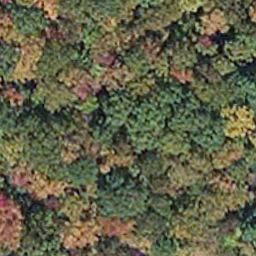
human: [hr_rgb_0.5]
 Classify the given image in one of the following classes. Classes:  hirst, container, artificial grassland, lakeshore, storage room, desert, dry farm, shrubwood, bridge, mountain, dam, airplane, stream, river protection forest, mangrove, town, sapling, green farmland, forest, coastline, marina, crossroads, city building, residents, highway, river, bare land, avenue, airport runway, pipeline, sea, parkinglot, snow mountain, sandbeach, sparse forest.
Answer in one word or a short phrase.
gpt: mangrove